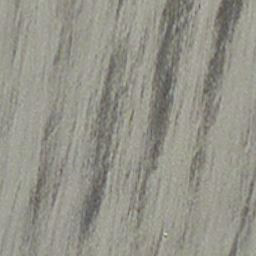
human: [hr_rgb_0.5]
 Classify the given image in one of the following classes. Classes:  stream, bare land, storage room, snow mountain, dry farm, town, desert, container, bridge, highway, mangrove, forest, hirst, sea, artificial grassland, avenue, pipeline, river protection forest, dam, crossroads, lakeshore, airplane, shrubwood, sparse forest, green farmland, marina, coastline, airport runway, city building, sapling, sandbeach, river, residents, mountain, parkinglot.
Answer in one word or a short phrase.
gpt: dry farm